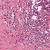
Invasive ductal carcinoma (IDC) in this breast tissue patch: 1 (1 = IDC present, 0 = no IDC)